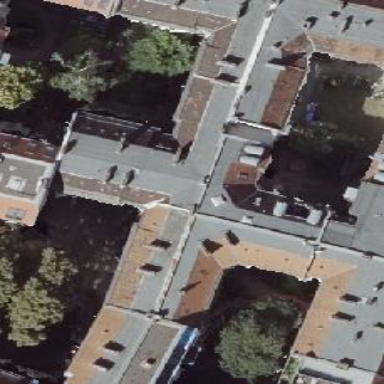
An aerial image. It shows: Residential building with uniquely designed quadruple saltbox roof.